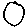
Label: circle